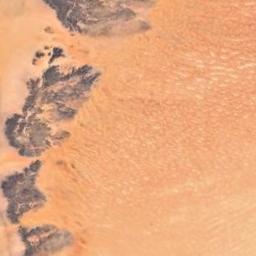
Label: desert